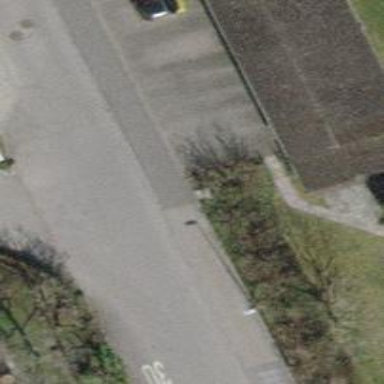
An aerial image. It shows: Asphalt sidewalk.